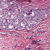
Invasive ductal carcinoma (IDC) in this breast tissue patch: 0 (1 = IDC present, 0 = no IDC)